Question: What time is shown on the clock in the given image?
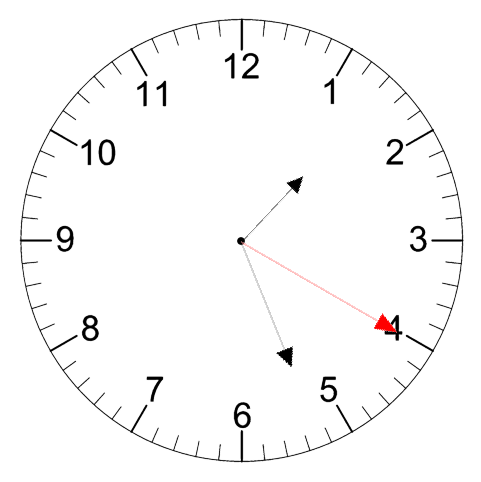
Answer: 01:26:20